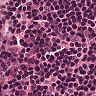
Metastatic tissue present: no